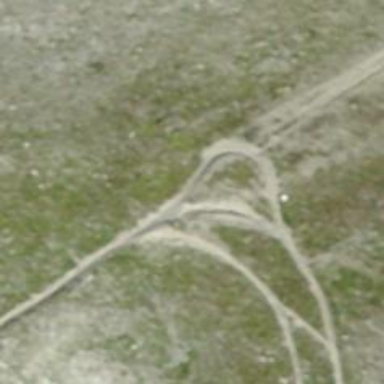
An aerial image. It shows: Dirt path.